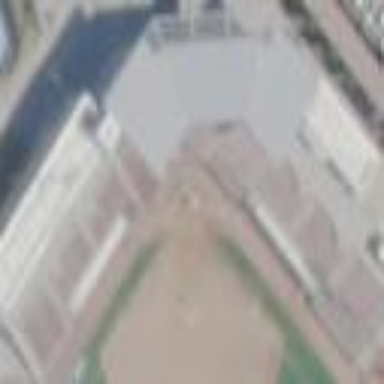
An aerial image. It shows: Grandstand building.